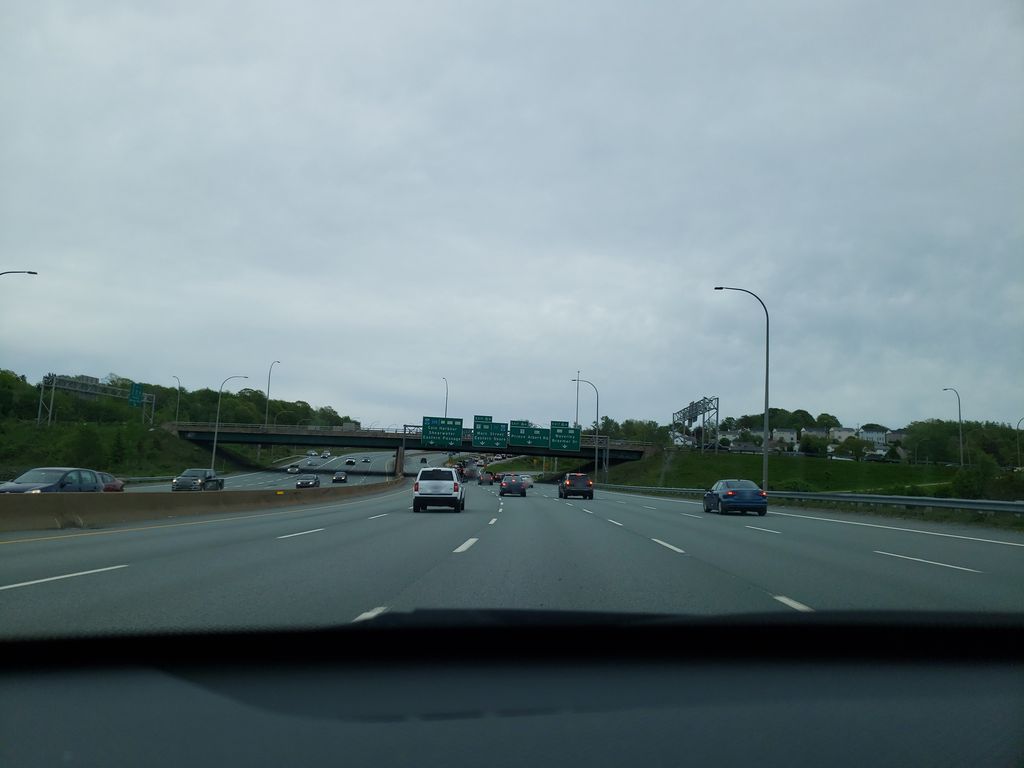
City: halifax